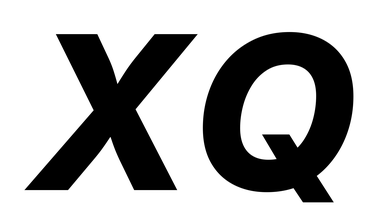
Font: Inter-Italic_ExtraBold_Italic